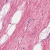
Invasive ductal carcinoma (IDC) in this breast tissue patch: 0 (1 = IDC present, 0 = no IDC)